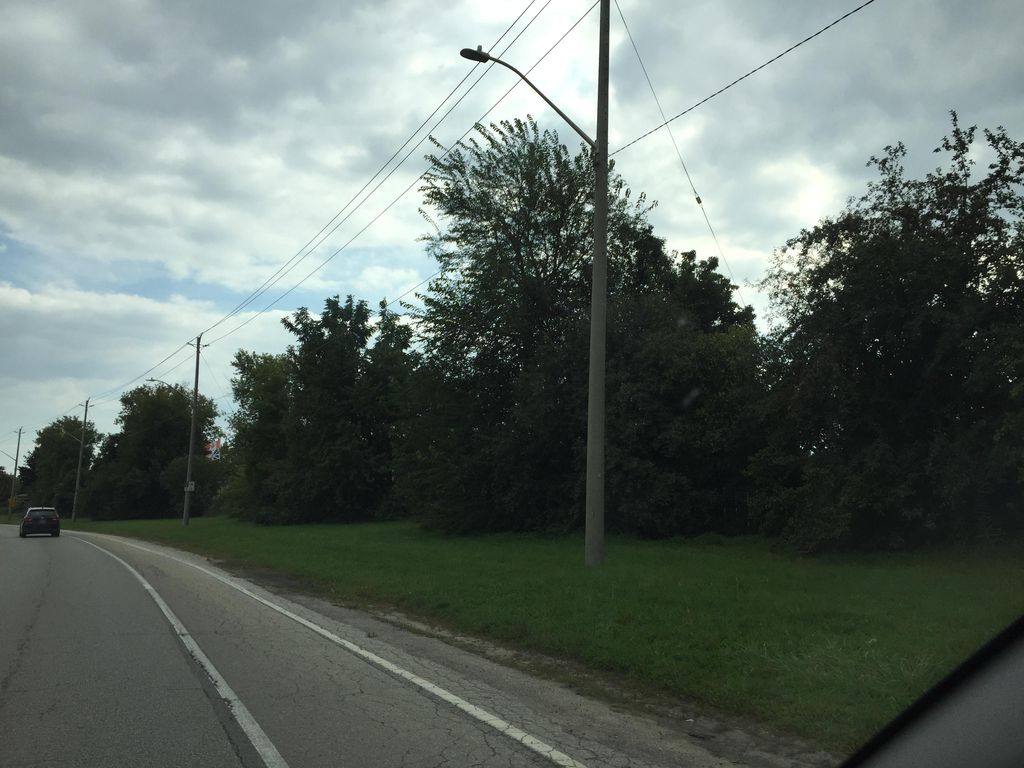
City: kitchener-waterloo